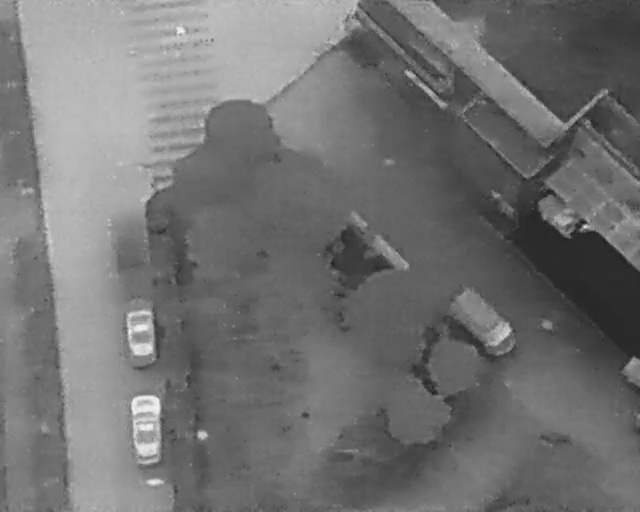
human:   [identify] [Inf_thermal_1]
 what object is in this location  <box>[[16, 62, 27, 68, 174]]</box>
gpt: <ref>1 medium car at the left</ref>